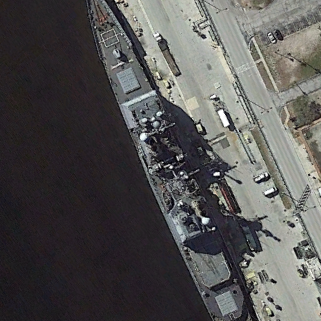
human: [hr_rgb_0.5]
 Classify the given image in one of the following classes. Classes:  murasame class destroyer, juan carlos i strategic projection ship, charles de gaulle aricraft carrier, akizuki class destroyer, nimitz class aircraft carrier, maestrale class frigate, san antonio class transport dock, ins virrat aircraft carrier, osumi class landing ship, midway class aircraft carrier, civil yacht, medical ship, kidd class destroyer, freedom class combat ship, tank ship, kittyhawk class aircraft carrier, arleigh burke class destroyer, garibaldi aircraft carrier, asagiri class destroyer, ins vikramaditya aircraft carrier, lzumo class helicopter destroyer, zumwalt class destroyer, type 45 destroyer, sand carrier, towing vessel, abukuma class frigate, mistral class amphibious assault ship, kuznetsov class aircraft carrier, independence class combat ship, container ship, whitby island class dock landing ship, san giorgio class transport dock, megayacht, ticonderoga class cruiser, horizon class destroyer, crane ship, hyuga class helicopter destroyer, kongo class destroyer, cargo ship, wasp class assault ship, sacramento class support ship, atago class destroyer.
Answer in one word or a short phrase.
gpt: Ticonderoga class cruiser